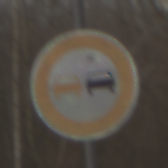
Verkehrszeichen: Ueberholverbot
Umgebung: Outdoor, Nature
Tageszeit: MorningAfternoon
Wetter: PartlyCloudy
Licht: Natural
Jahreszeit: Winter
Kontrast: MediumContrast